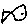
Label: fish